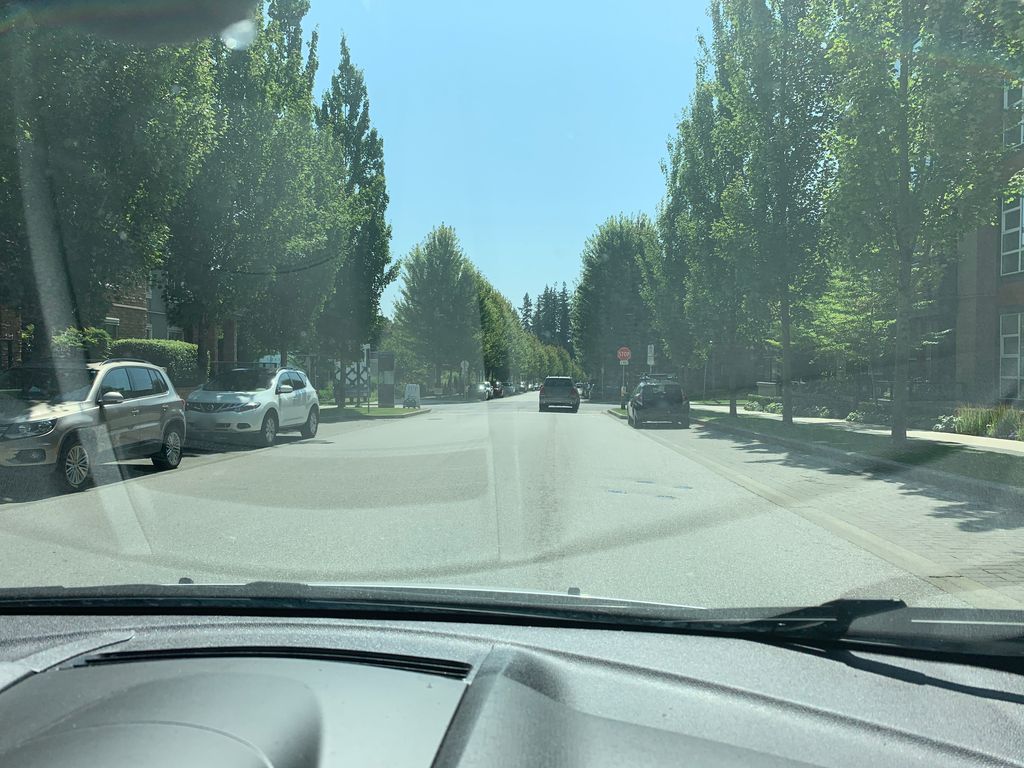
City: vancouver